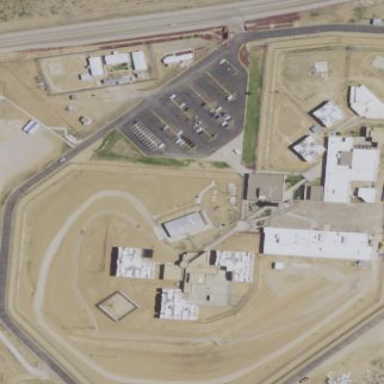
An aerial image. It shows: Prison.